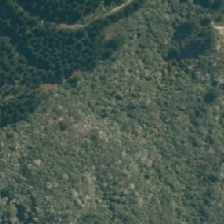
Land cover: broadleaved_indigenous_hardwood